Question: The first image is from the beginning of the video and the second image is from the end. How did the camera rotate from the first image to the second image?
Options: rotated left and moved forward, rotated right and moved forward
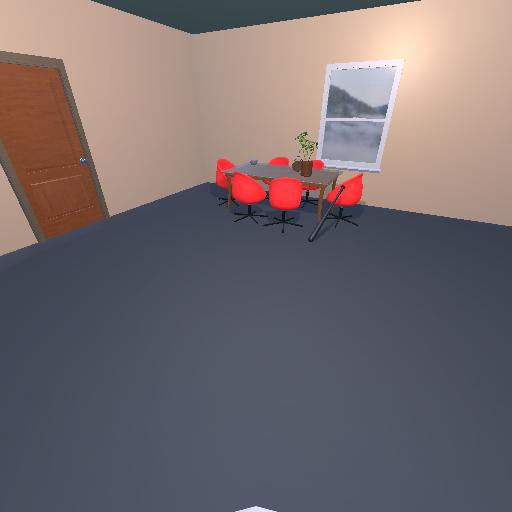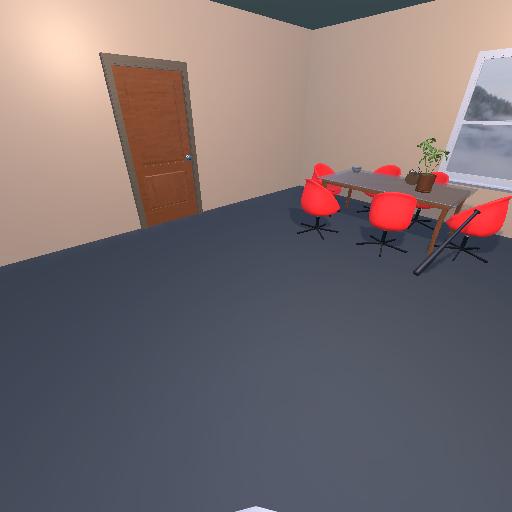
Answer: rotated left and moved forward